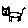
Label: cat